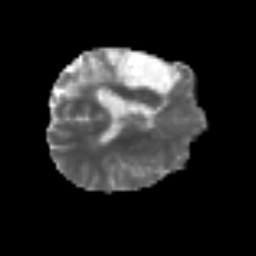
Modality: MD
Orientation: axial
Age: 56
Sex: male
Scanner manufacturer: siemens
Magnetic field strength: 3 T
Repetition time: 3.2 s
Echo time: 0.081 s